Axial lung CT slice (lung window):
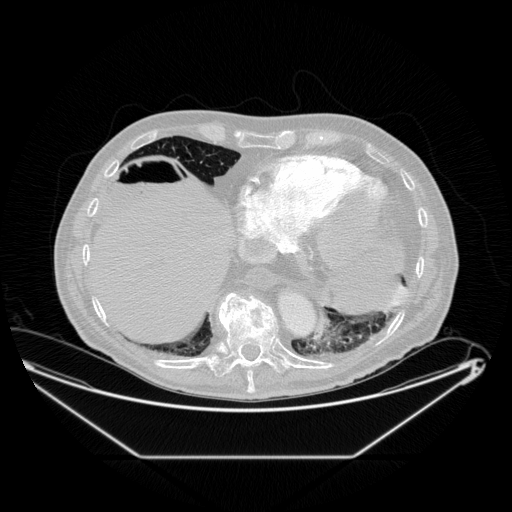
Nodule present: no